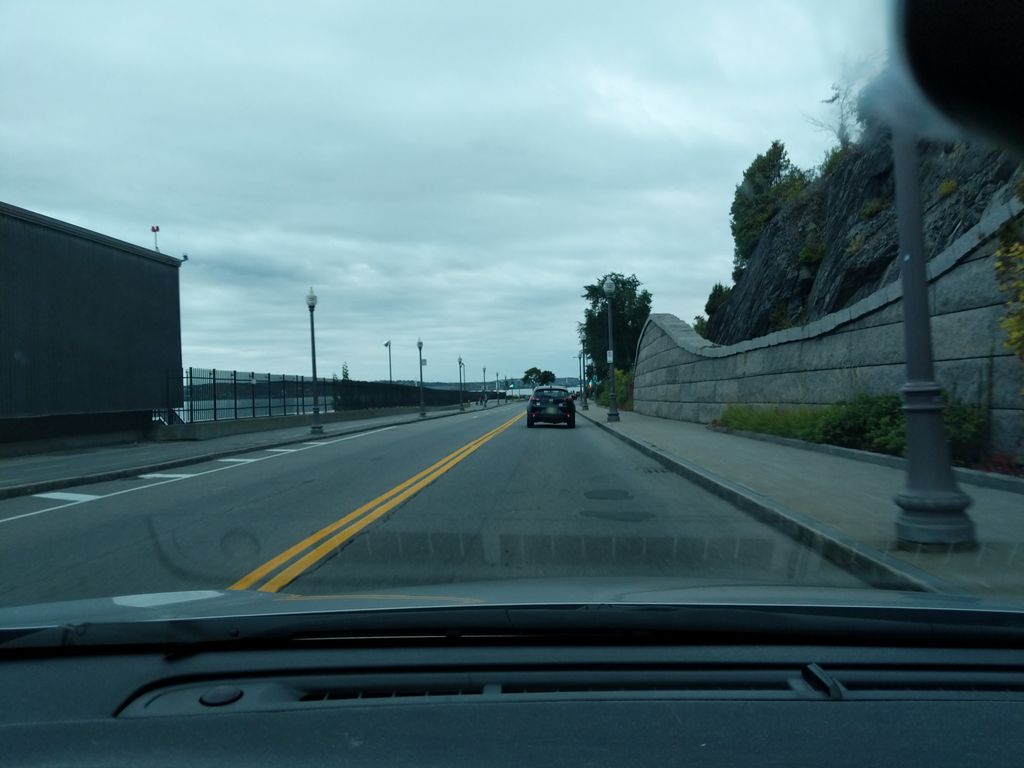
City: quebec_city